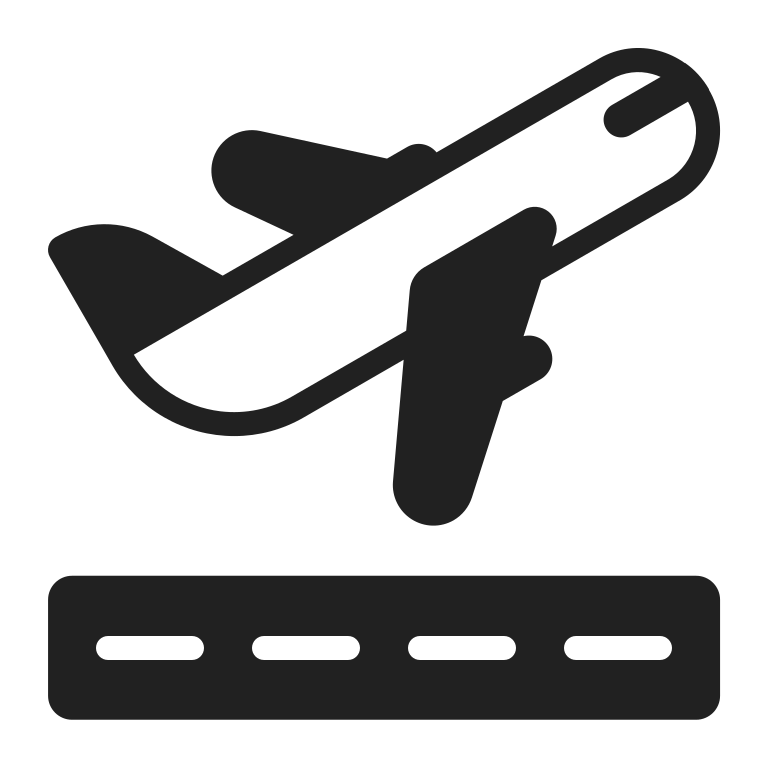
airplane departure high contrast